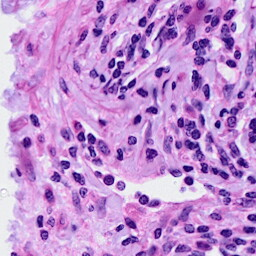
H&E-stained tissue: Cervix